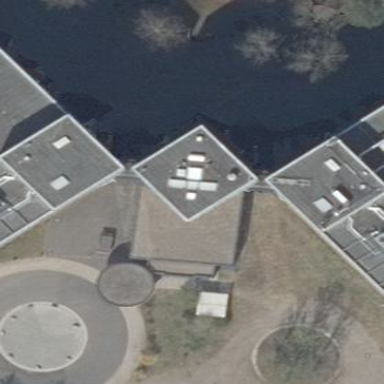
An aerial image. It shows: Office building.